Question: I want to show 2 tables in html first at center and second at right like this pic.

<URL>
But I don't know how. Please help me.
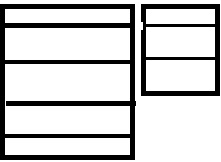
Answer: You could use floats for a nice CSS solution:
'''
#container { overflow: hidden; }
#table1 { float: left; width: 60%; }
#table2 { float: right; width: 39%; }
'''
Given this HTML:
'''
<div id="container">
<table id="table1">...</table>
<table id="table2">...</table>
</div>
'''
<URL>
Set widths according to your taste.
The 'overflow: hidden' is needed because otherwise '#container' would collapse because by default 'float's are not taken into account when calculating parent's height.